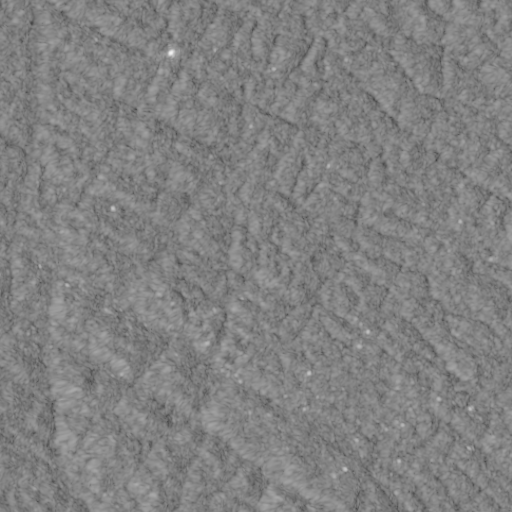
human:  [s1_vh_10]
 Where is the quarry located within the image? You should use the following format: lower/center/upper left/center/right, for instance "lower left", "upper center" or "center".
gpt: The quarry is located in the lower center of the image.
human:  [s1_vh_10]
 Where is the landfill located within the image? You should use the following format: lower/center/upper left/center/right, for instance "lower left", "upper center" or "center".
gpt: There is no landfill in the image.

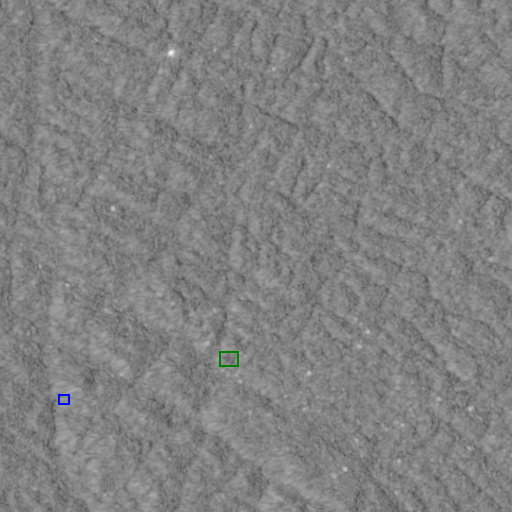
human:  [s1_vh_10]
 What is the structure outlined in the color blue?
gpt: The structure outlined in blue is a crop field.
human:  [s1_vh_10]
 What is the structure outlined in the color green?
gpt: The structure outlined in green is a quarry.
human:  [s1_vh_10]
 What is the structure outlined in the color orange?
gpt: There is no orange outline.